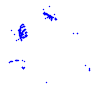
Particle: kaon